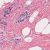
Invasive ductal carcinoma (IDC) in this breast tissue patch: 0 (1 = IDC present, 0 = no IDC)